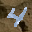
Label: 4